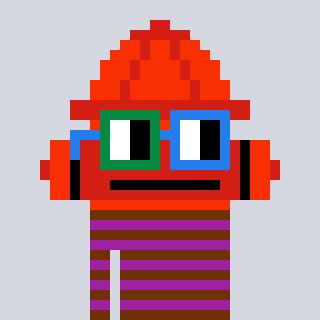
a pixel art character with square green and blue glasses, a fire hydrant-shaped head and a magenta-colored body on a cool background